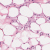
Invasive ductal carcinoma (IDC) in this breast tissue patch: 0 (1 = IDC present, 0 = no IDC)